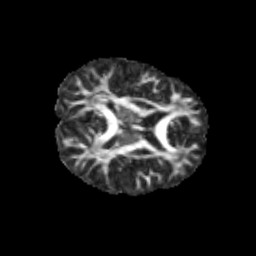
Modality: FA
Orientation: axial
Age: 12
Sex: male
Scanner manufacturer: siemens
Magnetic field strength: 3 T
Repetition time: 3.8 s
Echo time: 0.07 s